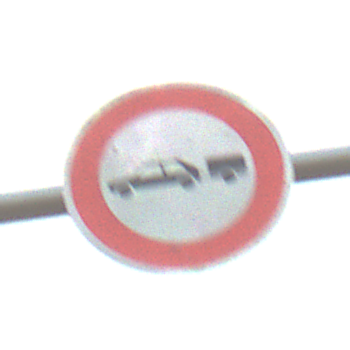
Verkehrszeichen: VerbotPersonenkraftwagenMitAnhaenger
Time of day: SunriseSunset
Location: Outdoor (Suburban)
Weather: PartlyCloudy
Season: NotSpecified
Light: Natural